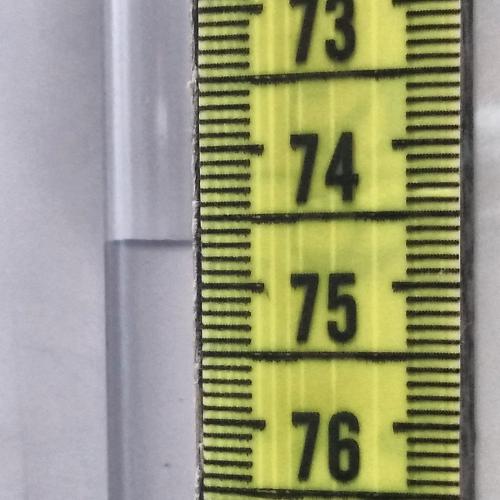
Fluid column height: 74.7 cm